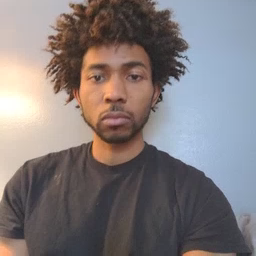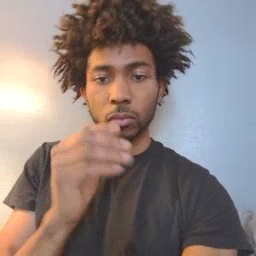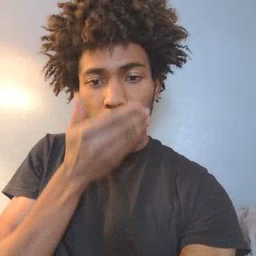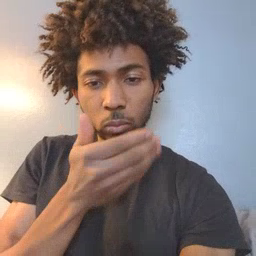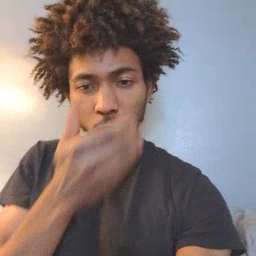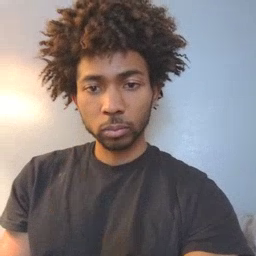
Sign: cereal